A spectrogram of one vibration snapshot from a rotating-machine test bench is shown (time on one axis, frequency on the other). Diagnose the rotating machine from this image, choosing from: normal, misalignment, unbalance, looseness.
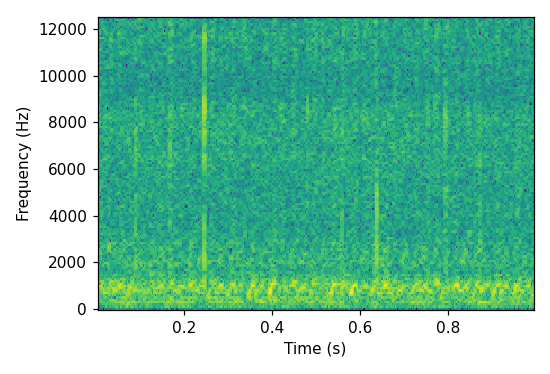
Answer: misalignment